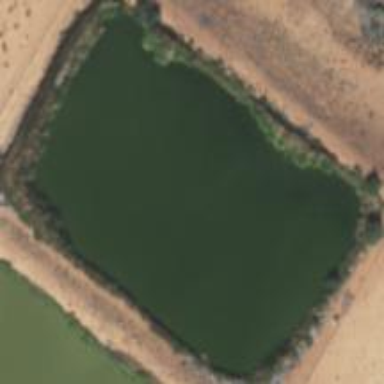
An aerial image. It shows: Reservoir of natural water.